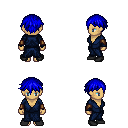
a pixel art fantasy rpg character, female body template, human, tanned skin, blue robe, metal pants, blue short bangs hairstyle, leather bracers, black shoes, four views (front, back, left, right), 2x2 character sprite sheet, small pixel art, hard edges, no anti-aliasing